The image folds the raw vibration samples of a bearing signal into a 2-D grayscale square (signal-to-image encoding). Diagnose the bearing from this image, choosing from: normal, inner_race, outer_race, ball.
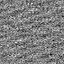
Answer: normal